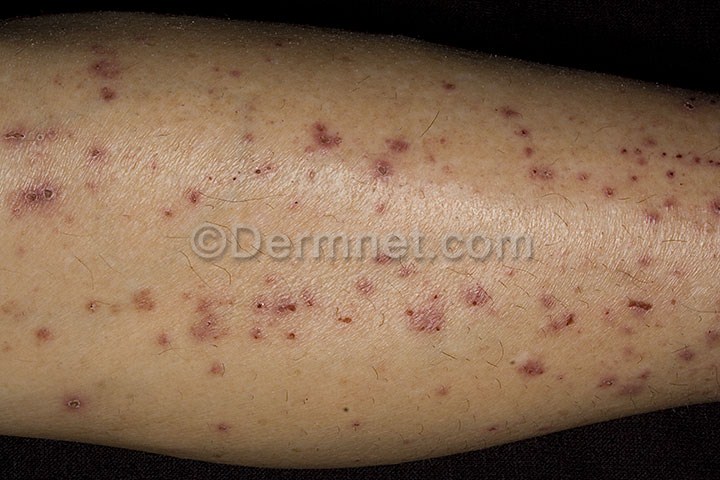
Disease: Vasculitis Photos